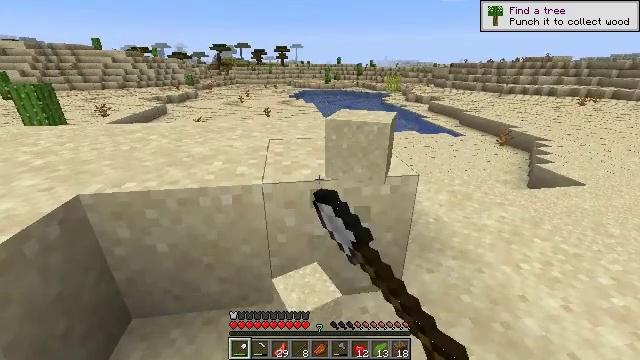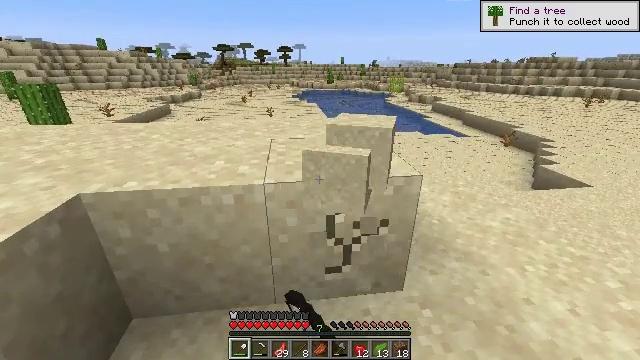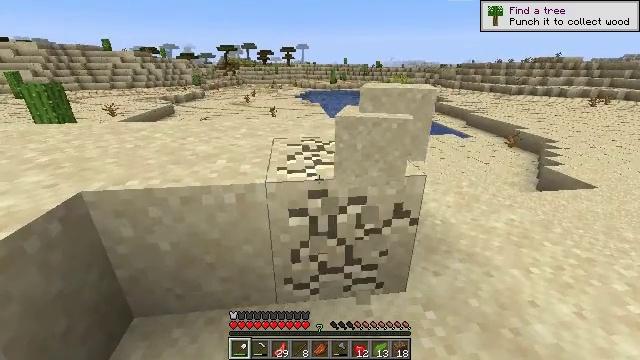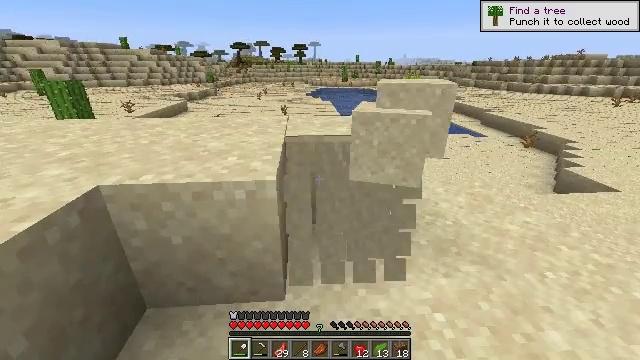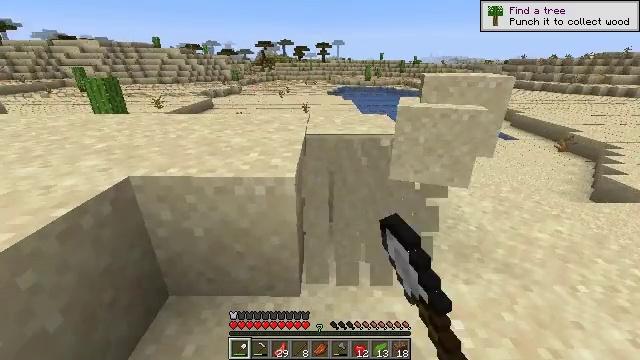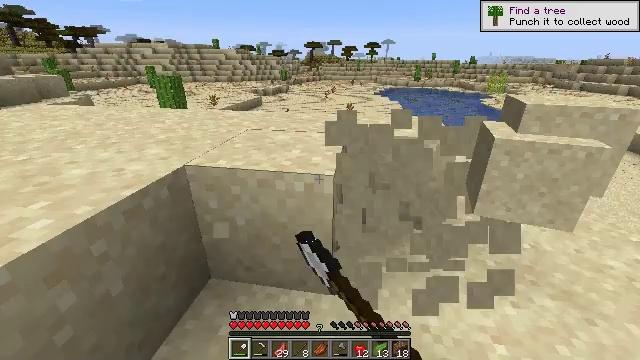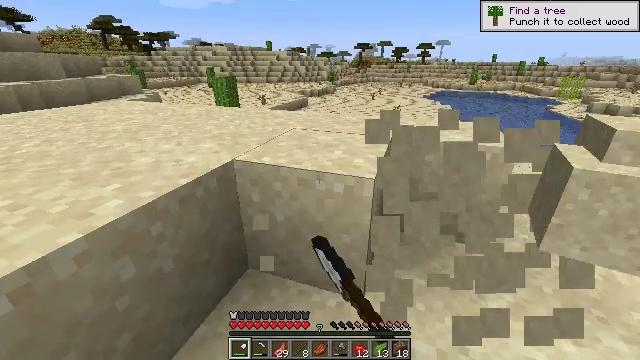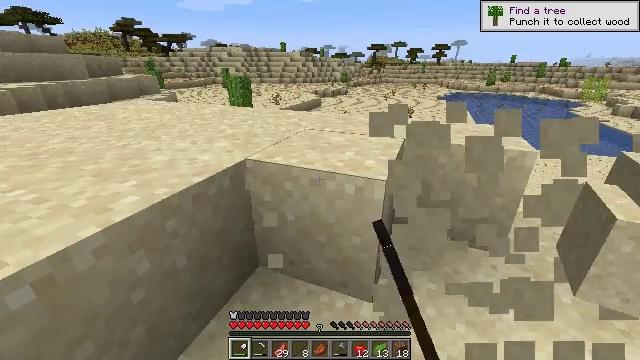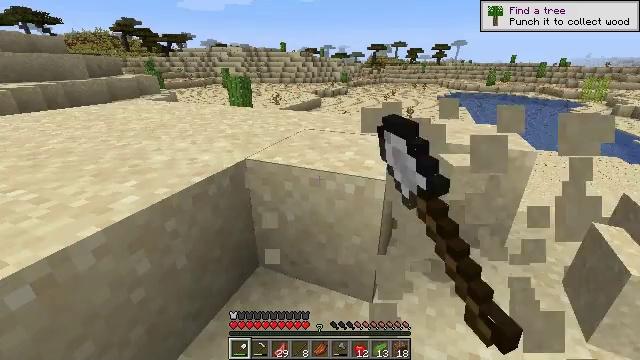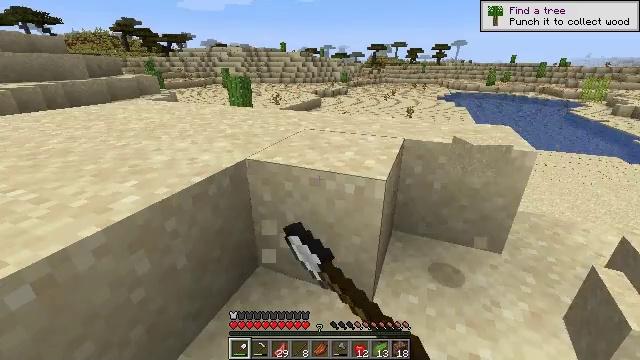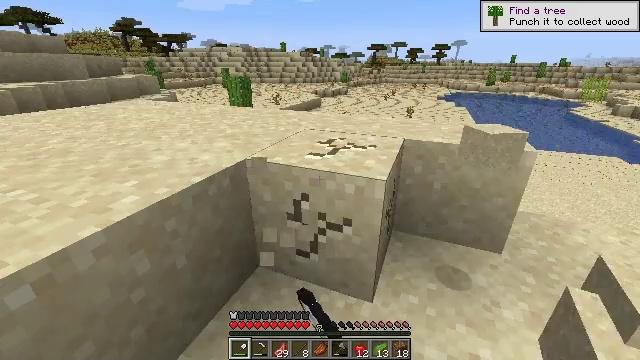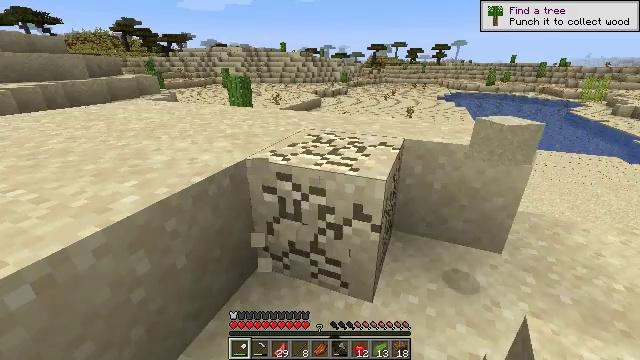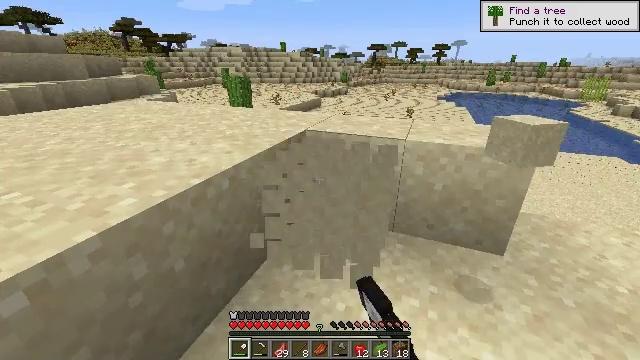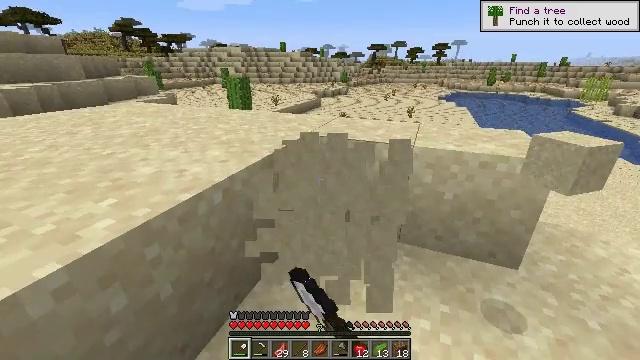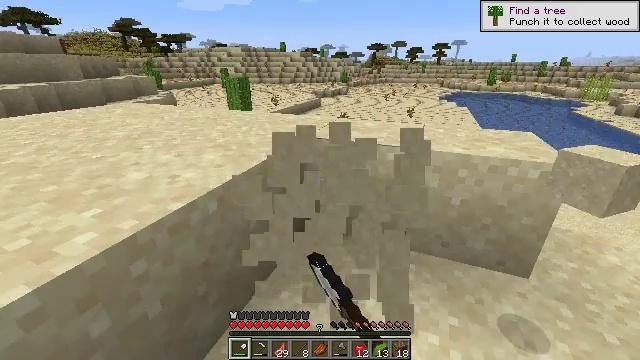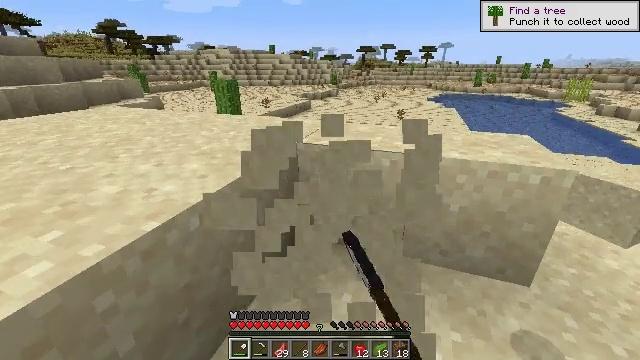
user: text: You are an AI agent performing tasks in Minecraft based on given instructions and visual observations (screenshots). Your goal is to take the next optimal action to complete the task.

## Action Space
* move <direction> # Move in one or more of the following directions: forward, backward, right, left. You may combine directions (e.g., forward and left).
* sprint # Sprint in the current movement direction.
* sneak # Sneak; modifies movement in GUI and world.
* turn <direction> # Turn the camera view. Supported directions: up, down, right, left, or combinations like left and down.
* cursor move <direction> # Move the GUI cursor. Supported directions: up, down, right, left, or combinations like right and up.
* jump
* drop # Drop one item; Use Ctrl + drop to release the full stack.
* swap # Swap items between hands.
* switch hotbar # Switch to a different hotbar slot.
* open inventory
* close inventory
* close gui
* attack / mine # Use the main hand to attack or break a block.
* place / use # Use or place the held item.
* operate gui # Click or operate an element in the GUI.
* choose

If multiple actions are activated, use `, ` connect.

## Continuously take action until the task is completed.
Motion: motion action
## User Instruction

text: Attack the ground to gather sand.
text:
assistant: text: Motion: attack / mine
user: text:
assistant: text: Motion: attack / mine
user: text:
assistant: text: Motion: turn left, attack / mine
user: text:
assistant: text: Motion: turn left, attack / mine
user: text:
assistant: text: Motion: turn left, attack / mine
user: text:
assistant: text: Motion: turn left, attack / mine
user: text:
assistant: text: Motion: turn left, attack / mine
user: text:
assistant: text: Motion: attack / mine
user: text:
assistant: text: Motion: attack / mine
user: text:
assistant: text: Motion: attack / mine
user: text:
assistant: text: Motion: attack / mine
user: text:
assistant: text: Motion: move forward, attack / mine
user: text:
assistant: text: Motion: move forward, attack / mine
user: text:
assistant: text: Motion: move forward, attack / mine
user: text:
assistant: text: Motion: turn right, attack / mine
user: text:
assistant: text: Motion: turn right, attack / mine
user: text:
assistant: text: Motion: turn right, attack / mine
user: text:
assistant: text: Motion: attack / mine
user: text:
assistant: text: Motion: attack / mine
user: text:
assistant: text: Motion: attack / mine
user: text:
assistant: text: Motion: move forward, attack / mine
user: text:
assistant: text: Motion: move forward, attack / mine
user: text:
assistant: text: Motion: move forward, turn right and down, attack / mine
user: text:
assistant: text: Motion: turn right and down, attack / mine
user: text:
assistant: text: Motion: turn right and down, attack / mine
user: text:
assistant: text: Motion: attack / mine
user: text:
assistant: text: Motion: attack / mine
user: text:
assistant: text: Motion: attack / mine
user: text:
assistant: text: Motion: attack / mine
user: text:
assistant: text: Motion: attack / mine